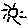
Label: sun